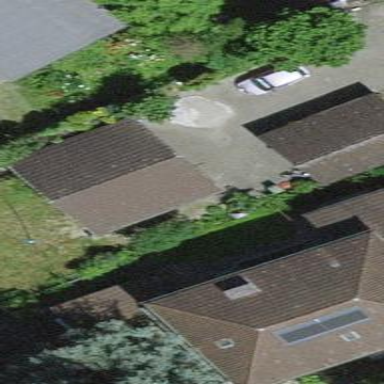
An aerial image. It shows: Garage building.